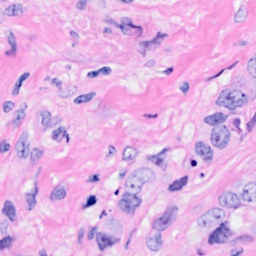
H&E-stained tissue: Breast